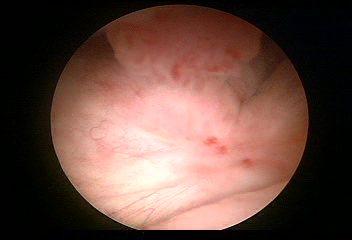
Modality: WLC
Class: Malignant
Subclass: LowGradePapillary
Lesion: L1
Stage: Ta
Morphology: Papillary
Bladder cancer association: Yes
Annotated structures: Tumor